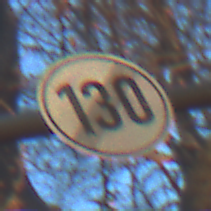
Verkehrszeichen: EndeGeschwindigkeit130
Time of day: SunriseSunset
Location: Outdoor (Nature)
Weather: Clear
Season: Autumn
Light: Natural